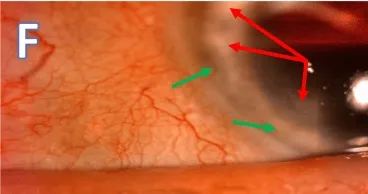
Skin and ocular findings in a patient with rosacea before treatment. F: Ingrowth of abnormal blood vessels (green arrows), and scarring in the peripheral cornea (red arrows) suggesting possible prior episodes of marginal keratitis.
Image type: medical_photograph (skin_photograph)